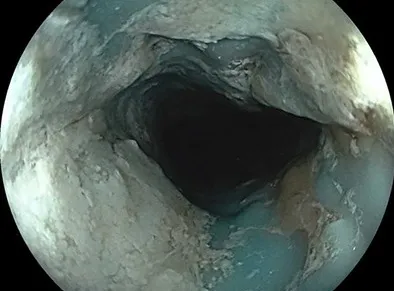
The cervical and upper thoracic esophagus show blue pigmentation, edematous changes, partial narrowing, and longitudinal sloughing of esophageal casts (a).
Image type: endoscopy (arthroscopy)